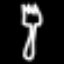
Label: fork